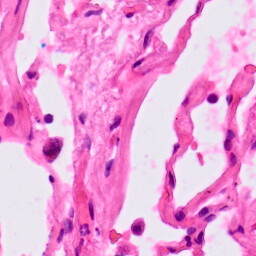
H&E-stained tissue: Lung